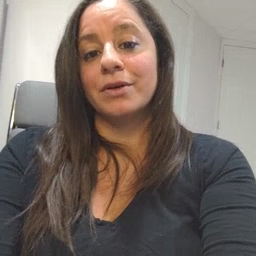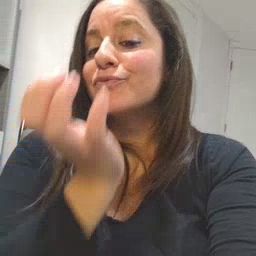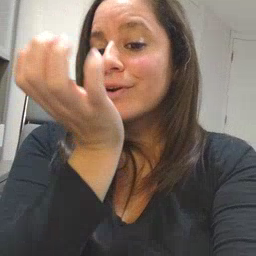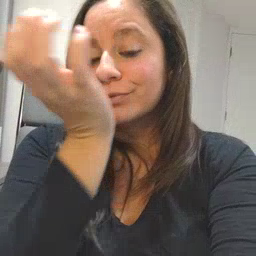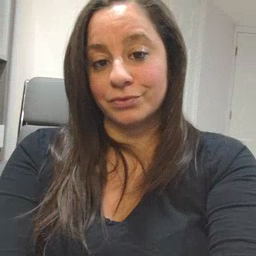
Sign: grass